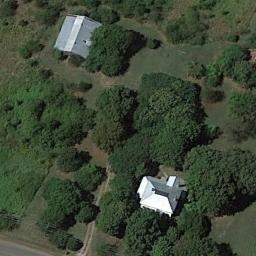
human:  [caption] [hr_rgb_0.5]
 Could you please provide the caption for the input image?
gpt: The sparse residential is on the grass next to some trees .

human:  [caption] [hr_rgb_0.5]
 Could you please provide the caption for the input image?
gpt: The sparse residential  is surrounded by trees .

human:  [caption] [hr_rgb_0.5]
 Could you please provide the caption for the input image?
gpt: There are several gray houses of various sizes and many green trees in a sparse residential area .

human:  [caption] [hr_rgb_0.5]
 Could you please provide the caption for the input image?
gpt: The room is surrounded by trees .

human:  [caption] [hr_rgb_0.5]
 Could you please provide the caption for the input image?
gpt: A sparse residential area with many green trees and two buildings .